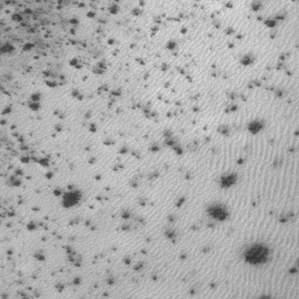
Label: frost